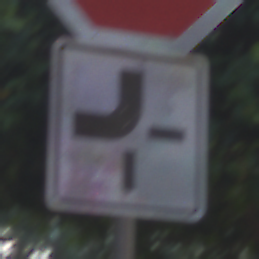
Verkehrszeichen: VerlaufVorfahrtsstrasse2
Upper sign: Stop
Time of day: MorningAfternoon
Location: Outdoor (Suburban)
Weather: PartlyCloudy
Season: NotSpecified
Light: Natural